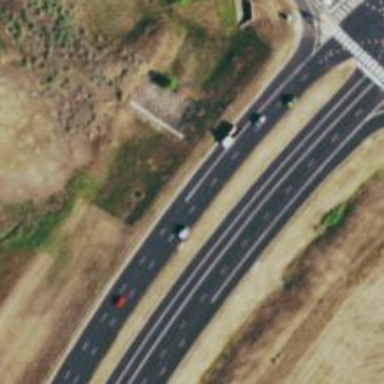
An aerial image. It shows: Expressway with asphalt surface classified as trunk highway.